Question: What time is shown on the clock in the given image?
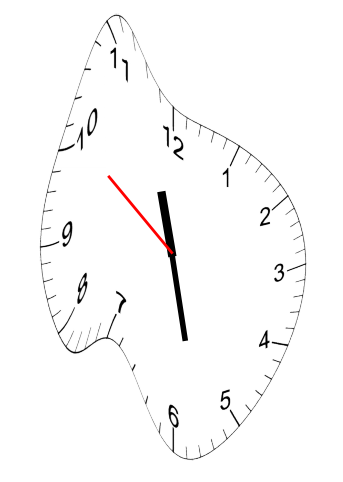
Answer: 11:27:51